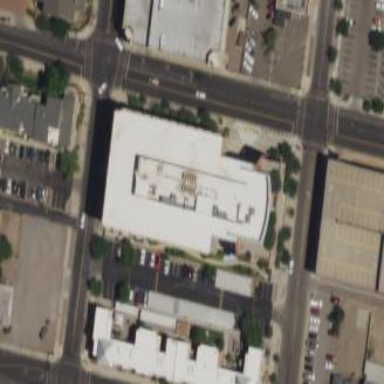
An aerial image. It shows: Part of building.